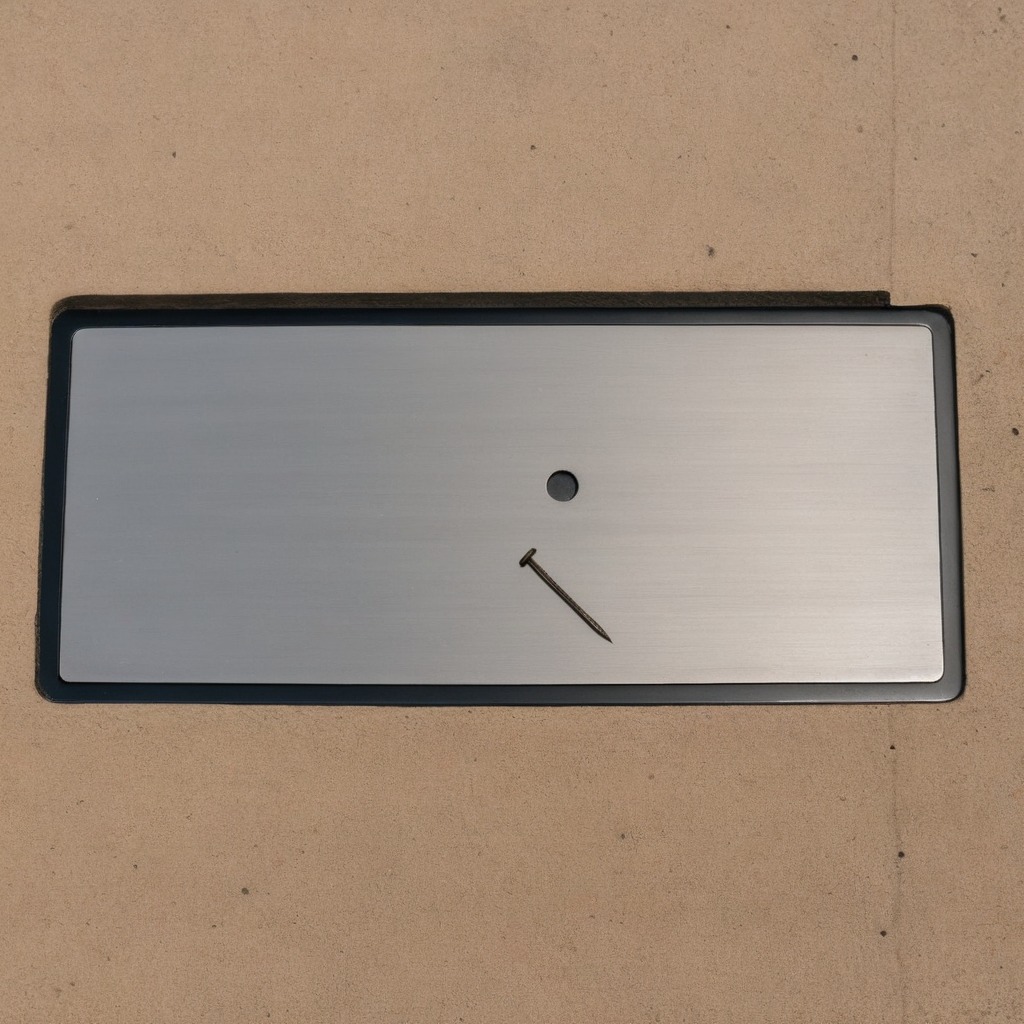
A nail is lying on the table.